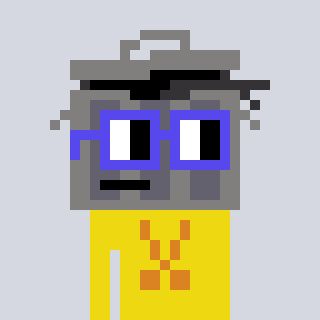
a pixel art character with square blue glasses, a trashcan-shaped head and a yellow-colored body on a cool background